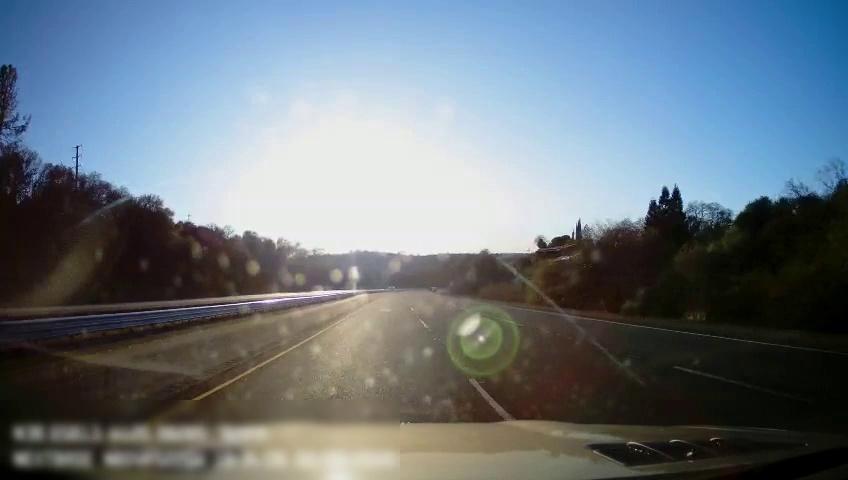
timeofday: Day
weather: Sunny
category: Drivable Space
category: Drivable Space
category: Lanes | Current Lane
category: Lanes | Current Lane
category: Lanes | Alternate Lane
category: Lanes | Alternate Lane